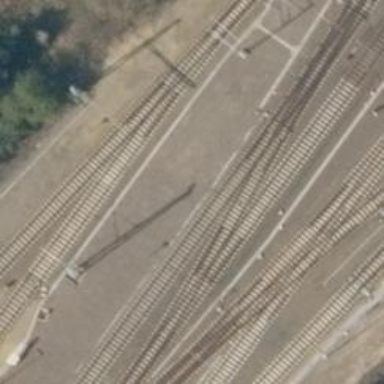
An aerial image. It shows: Railway track with contact lines for electrification.